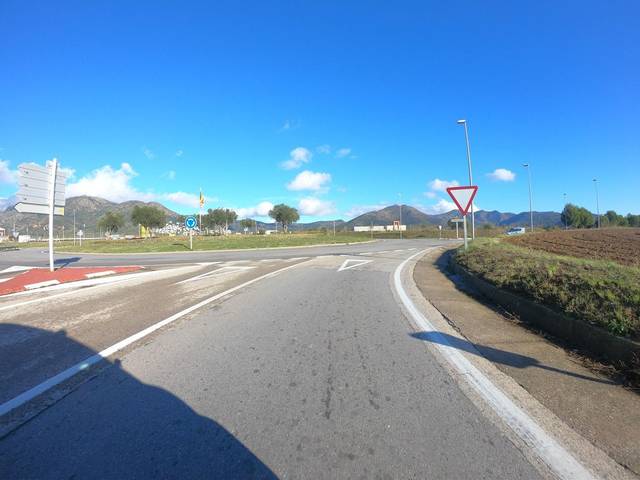
Region: Spain
Coordinates: 42.276, 3.159